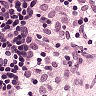
Metastatic tissue present: no